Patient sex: F
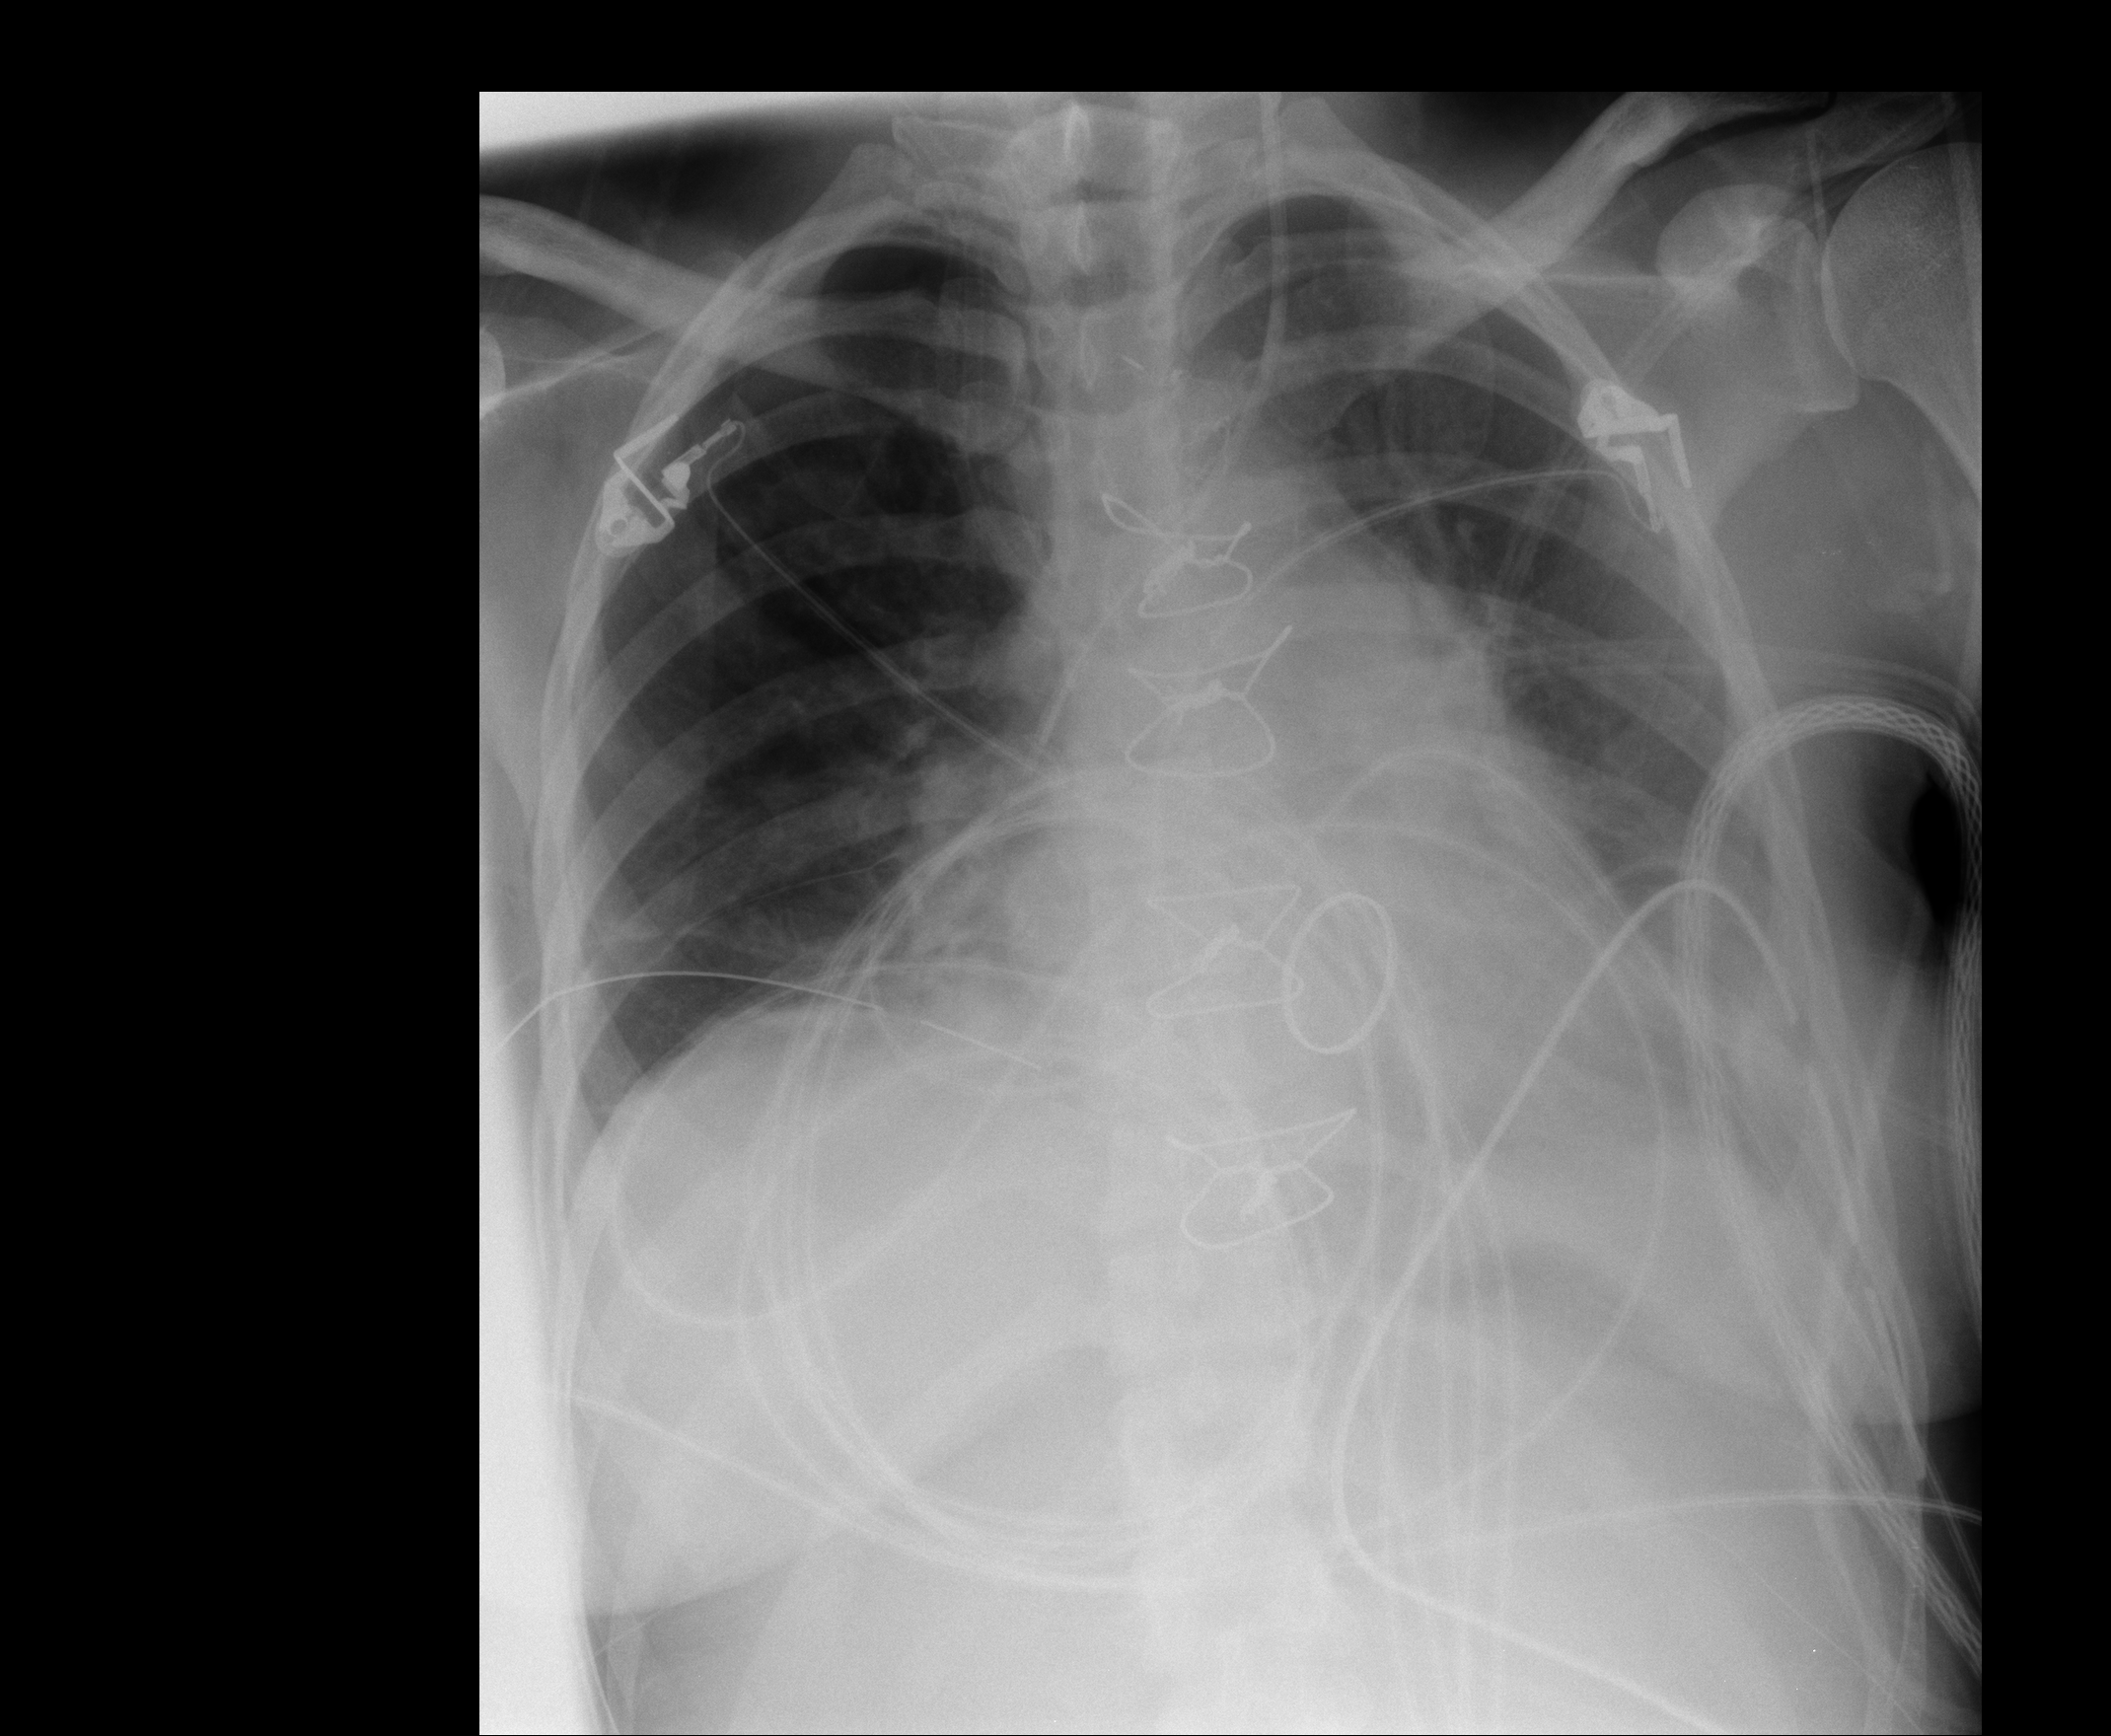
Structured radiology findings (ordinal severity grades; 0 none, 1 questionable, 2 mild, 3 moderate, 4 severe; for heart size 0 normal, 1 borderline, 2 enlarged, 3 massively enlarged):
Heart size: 2
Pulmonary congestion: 2
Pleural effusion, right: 0
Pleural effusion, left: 2
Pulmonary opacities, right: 1
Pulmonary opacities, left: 1
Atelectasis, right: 2
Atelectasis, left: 2